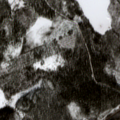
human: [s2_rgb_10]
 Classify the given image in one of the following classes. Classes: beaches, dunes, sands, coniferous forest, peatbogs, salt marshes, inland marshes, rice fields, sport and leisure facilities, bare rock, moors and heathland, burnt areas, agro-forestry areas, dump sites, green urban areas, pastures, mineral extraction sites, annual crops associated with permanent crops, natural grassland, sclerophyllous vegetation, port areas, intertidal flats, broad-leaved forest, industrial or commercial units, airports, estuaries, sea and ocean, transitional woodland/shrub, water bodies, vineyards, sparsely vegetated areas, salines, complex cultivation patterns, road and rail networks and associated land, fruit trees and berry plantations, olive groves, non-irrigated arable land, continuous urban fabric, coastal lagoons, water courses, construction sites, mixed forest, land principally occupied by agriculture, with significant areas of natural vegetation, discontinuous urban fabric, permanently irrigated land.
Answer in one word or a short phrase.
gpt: coniferous forest, mixed forest, water bodies